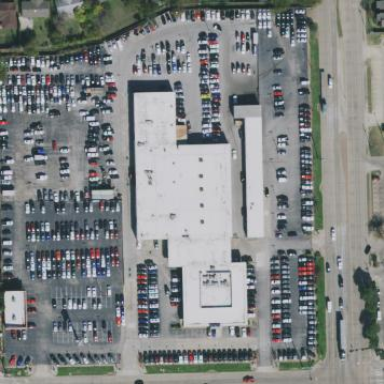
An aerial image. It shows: Building housing car shop.